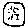
Label: moon